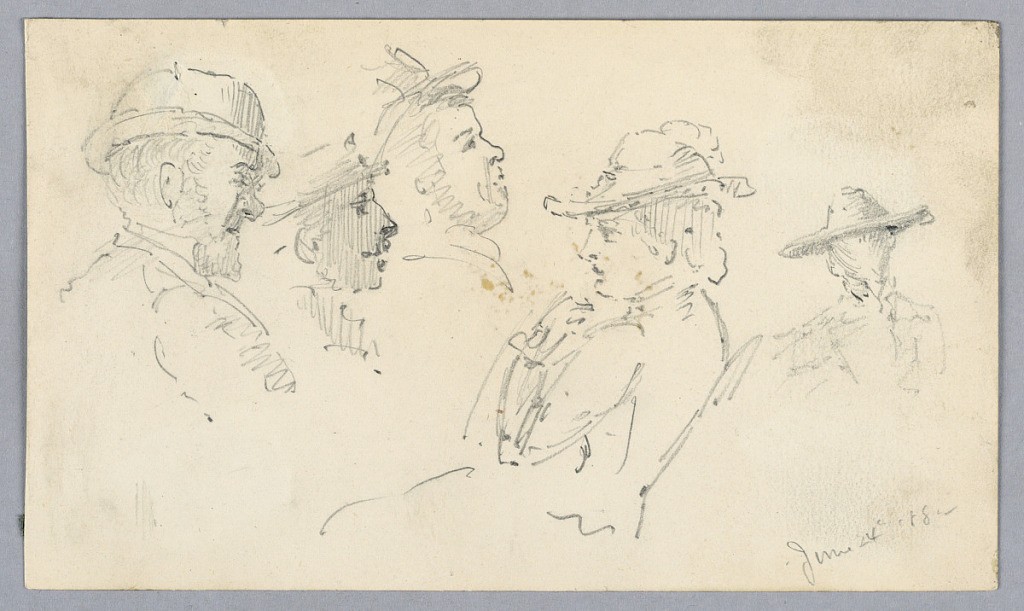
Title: Sketches of Heads
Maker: Arnold William Brunner, American, 1857–1925
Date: ca. 1883
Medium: Graphite on paper; verso: green paper
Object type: Drawing
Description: Left, sketches of three men with hats, right profile. Center, bust of woman with hat, left profile. Left, bust of woman with hat and braid from behind.